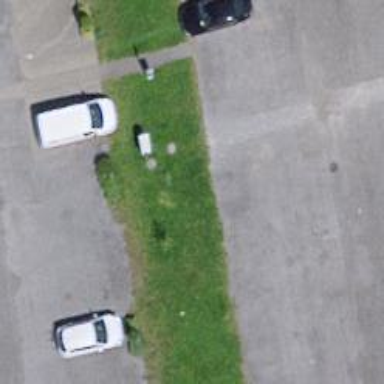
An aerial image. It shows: Charging station.